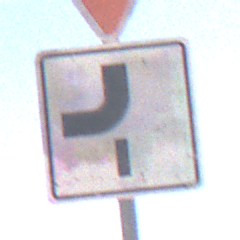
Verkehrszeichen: VerlaufVorfahrtsstrasse7
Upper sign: VorfahrtGewaehren
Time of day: Midday
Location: Outdoor (Nature)
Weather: Clear
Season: NotSpecified
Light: Natural